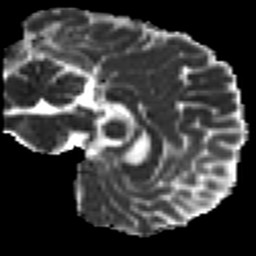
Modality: MD
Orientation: sagittal
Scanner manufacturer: siemens
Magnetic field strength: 3 T
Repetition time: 7.8 s
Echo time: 0.09 s